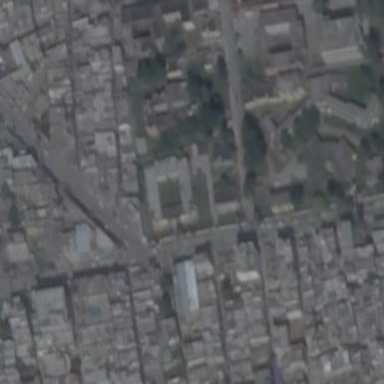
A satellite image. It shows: Building.